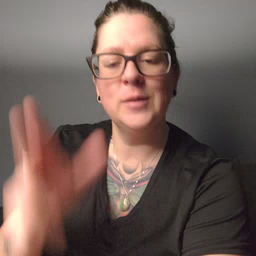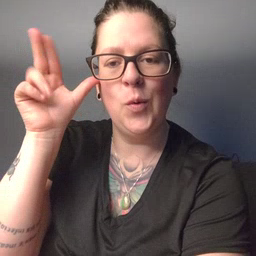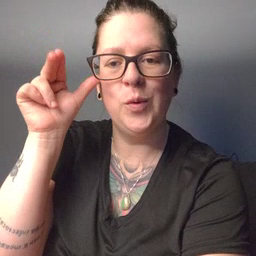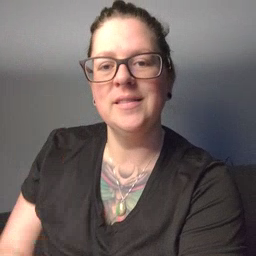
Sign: horse